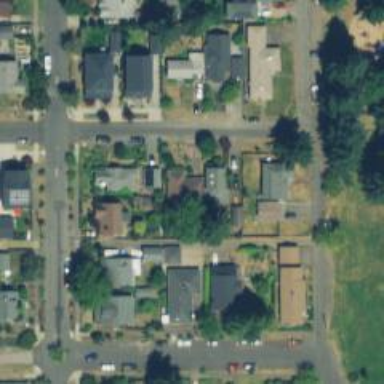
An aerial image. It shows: Residential road with sidewalk on the left.